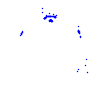
Particle: pion